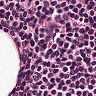
Metastatic tissue present: no